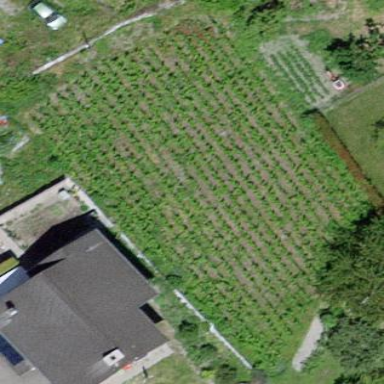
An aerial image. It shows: Vineyard growing grapes.